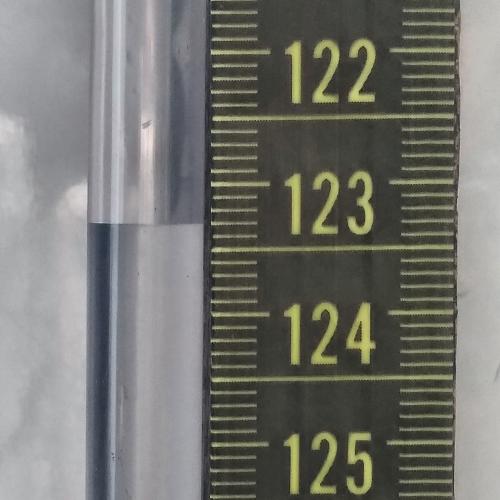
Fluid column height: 123.3 cm